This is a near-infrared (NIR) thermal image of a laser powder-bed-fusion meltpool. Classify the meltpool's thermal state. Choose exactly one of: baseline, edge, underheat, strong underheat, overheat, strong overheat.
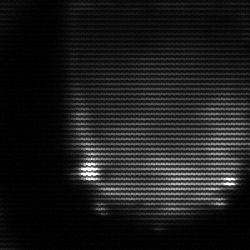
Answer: edge